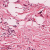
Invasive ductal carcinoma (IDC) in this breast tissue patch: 1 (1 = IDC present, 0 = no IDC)